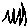
Label: zigzag